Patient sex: M
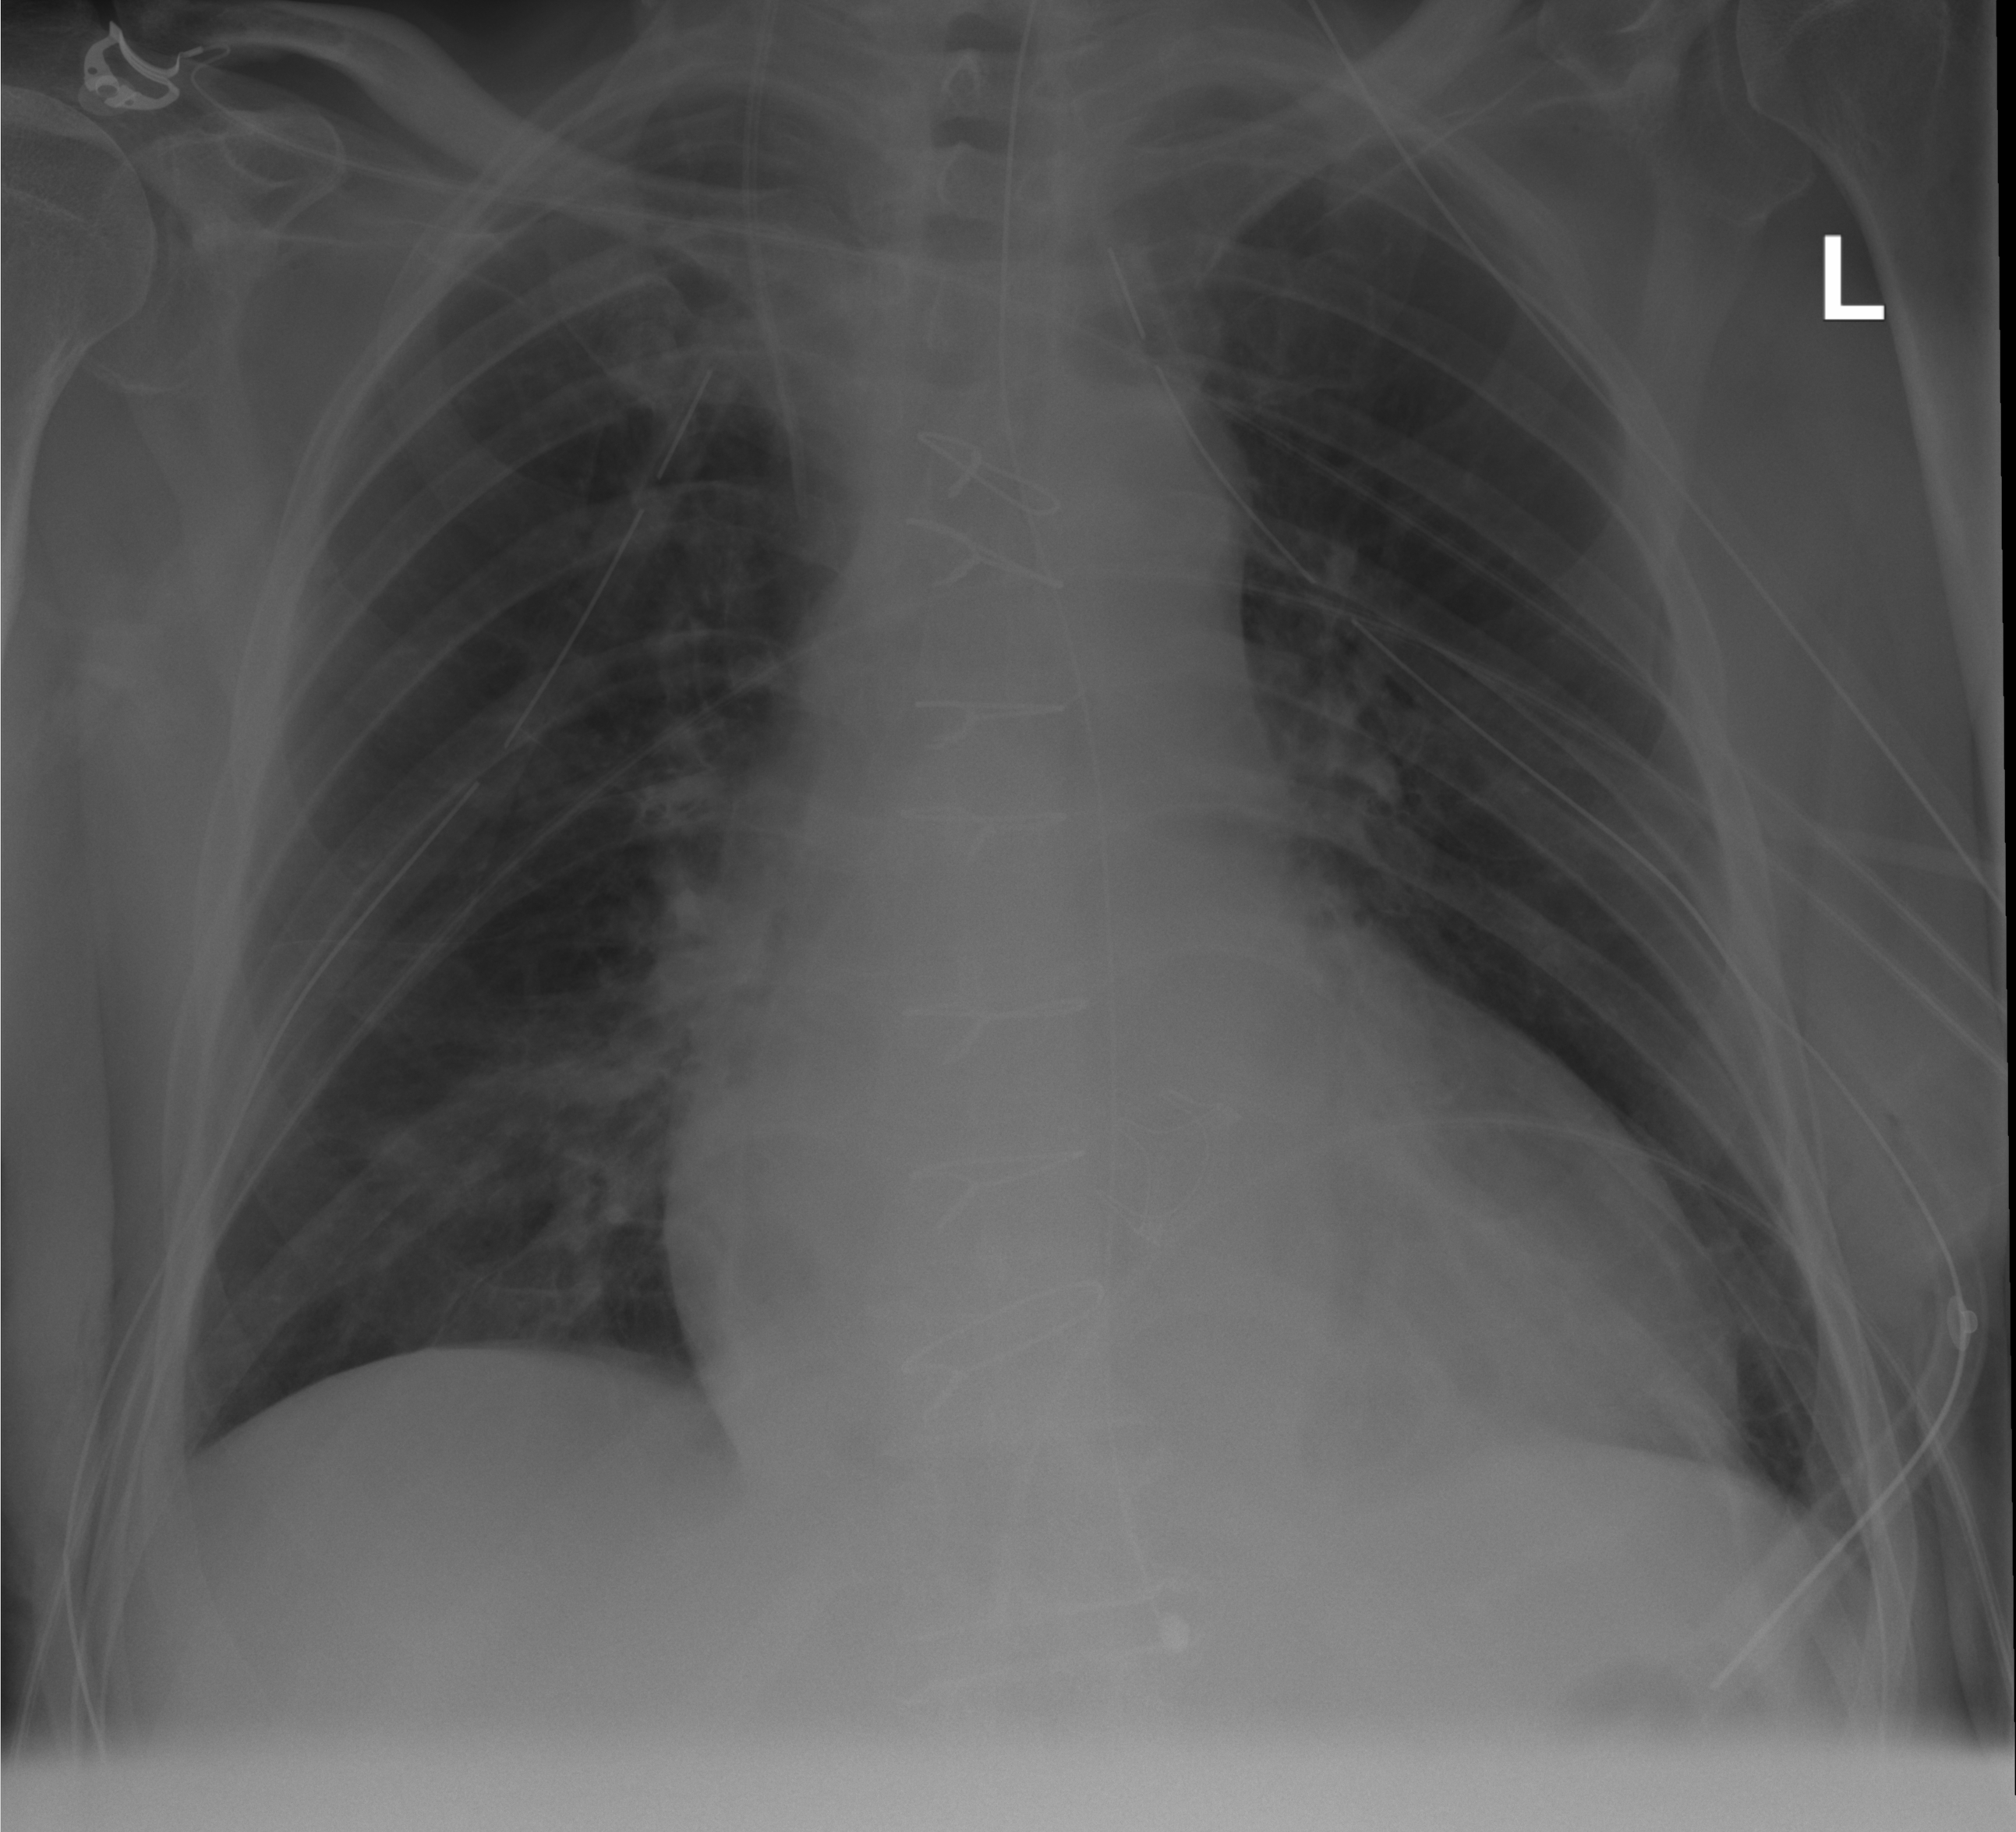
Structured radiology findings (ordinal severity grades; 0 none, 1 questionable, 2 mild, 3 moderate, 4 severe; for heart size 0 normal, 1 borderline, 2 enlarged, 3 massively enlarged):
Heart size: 3
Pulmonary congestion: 0
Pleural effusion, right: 0
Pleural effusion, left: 0
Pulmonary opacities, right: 1
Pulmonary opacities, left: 0
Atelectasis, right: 0
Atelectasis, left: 2